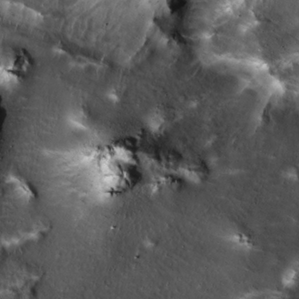
Label: non_frost